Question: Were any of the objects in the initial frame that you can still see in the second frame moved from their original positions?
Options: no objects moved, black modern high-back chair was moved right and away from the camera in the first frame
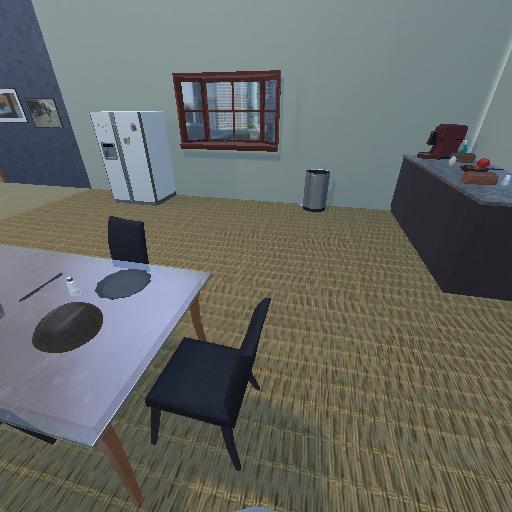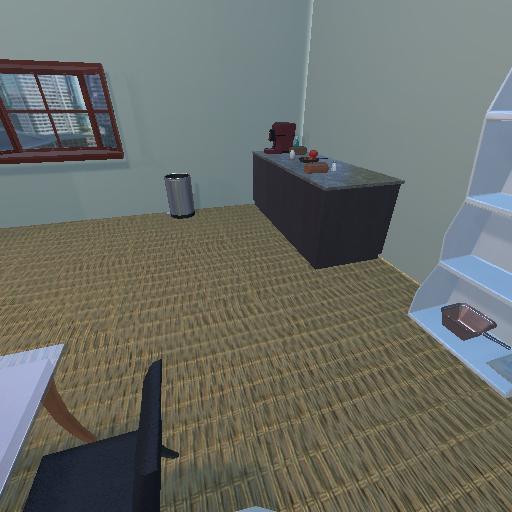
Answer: no objects moved